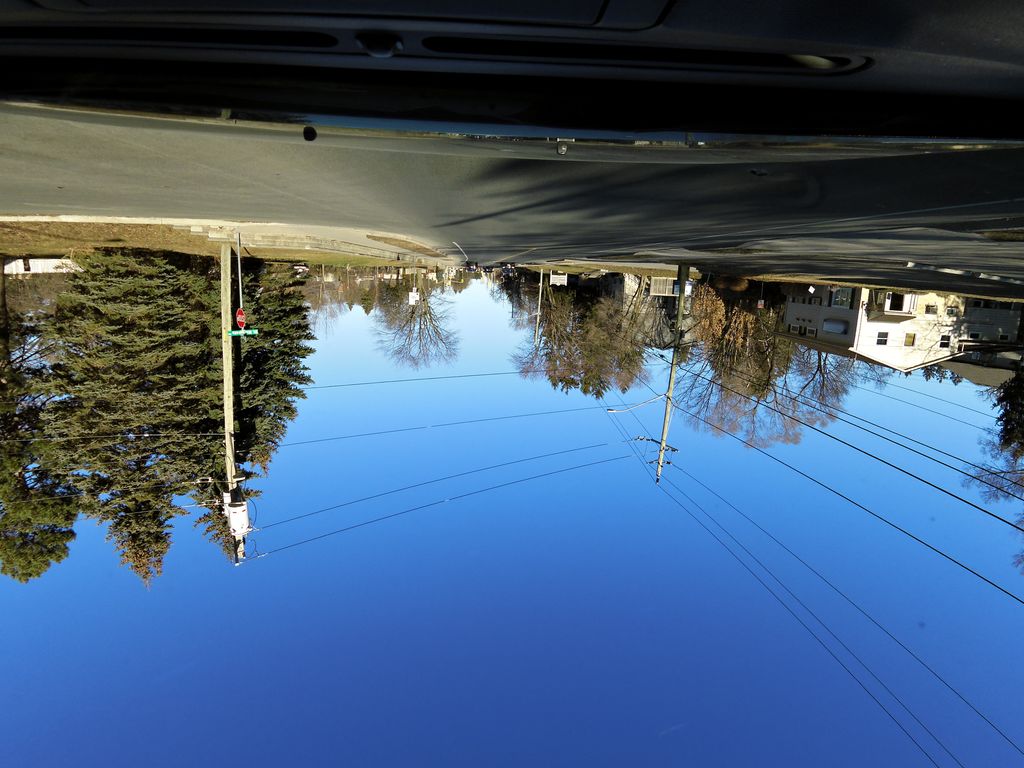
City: hamilton